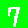
Digit: 7